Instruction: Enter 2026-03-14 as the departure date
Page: home
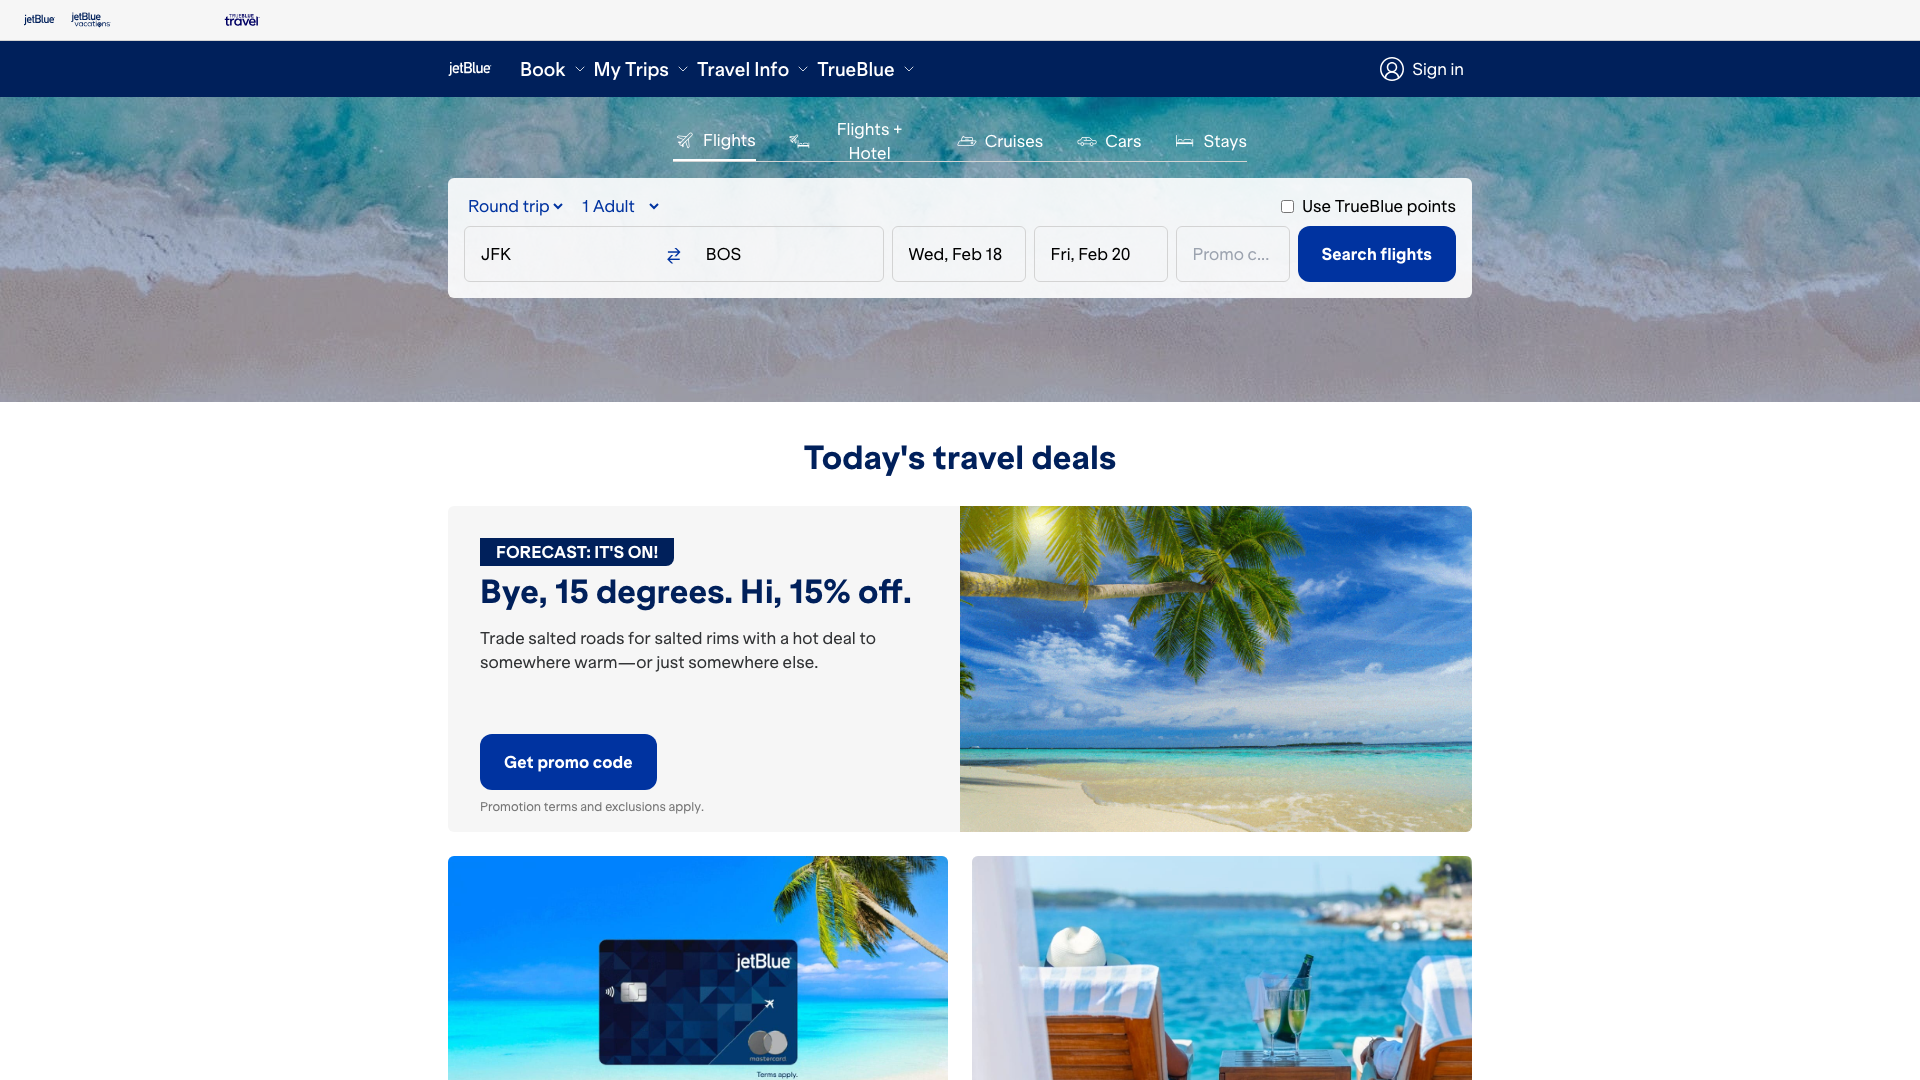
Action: type